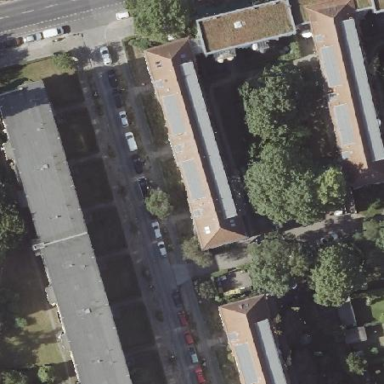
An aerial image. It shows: Hipped roof on apartment building.